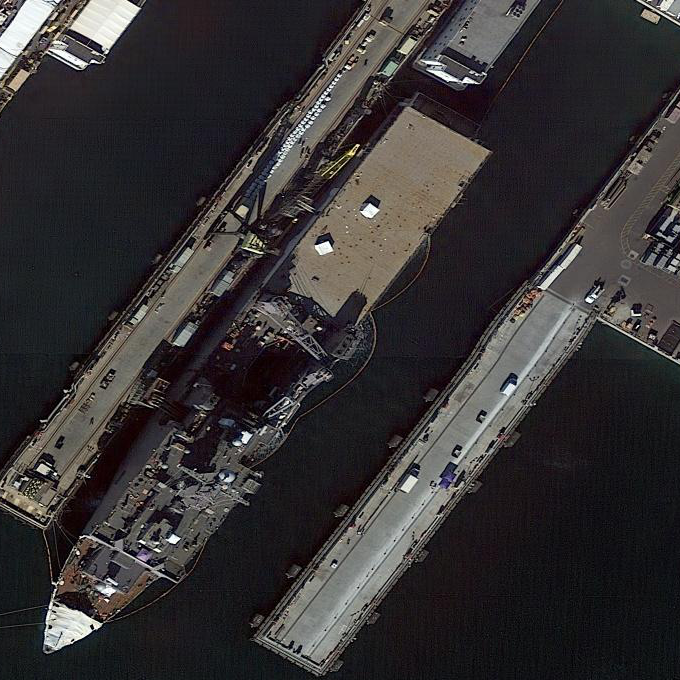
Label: Whitby_Island-class_dock_landing_ship